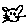
Label: cat